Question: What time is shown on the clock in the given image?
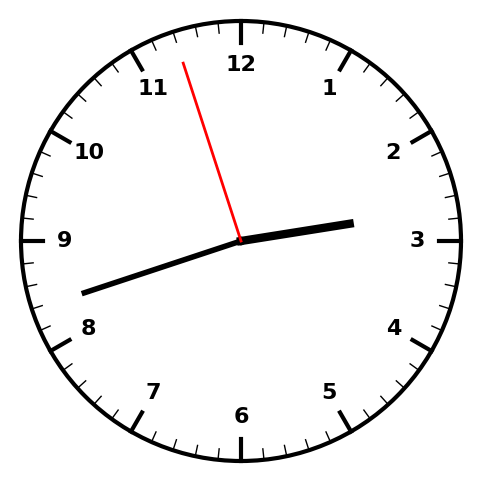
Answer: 02:41:57